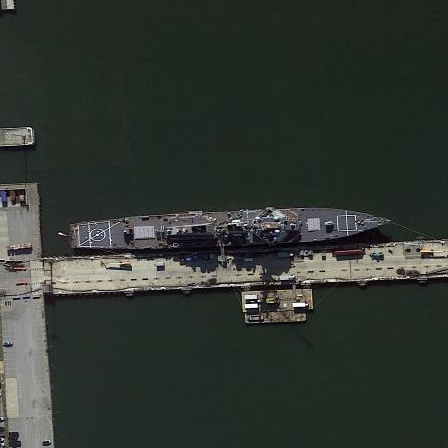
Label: Arleigh_Burke-class_destroyer